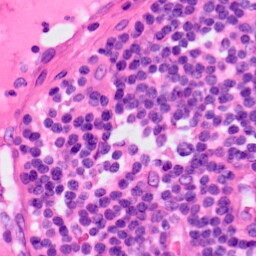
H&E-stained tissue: Lung